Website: lowes
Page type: customer-info-address
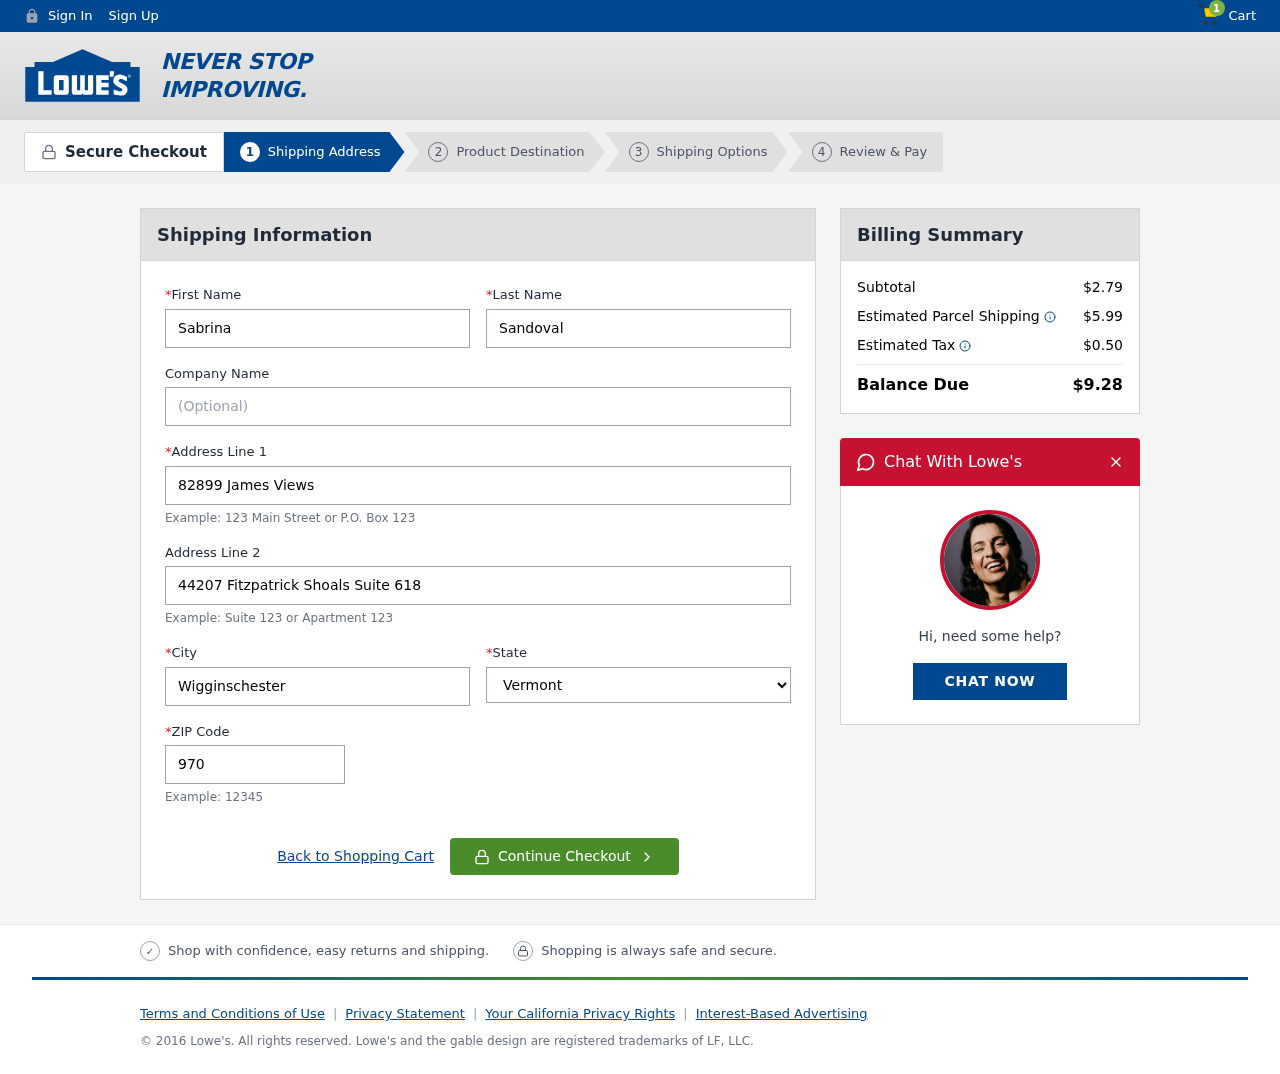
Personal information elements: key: PII_CITY
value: Wigginschester
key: PII_FIRSTNAME
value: Sabrina
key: PII_LASTNAME
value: Sandoval
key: PII_POSTCODE
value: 97085
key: PII_STATE
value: Vermont
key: PII_STREET
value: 82899 James Views
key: PII_STREET2
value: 44207 Fitzpatrick Shoals Suite 618
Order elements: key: ORDER_NUM_ITEMS
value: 1
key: ORDER_SUBTOTAL
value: $2.79
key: ORDER_SHIPPING_COST
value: $5.99
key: ORDER_TAX
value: $0.50
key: ORDER_TOTAL
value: $9.28